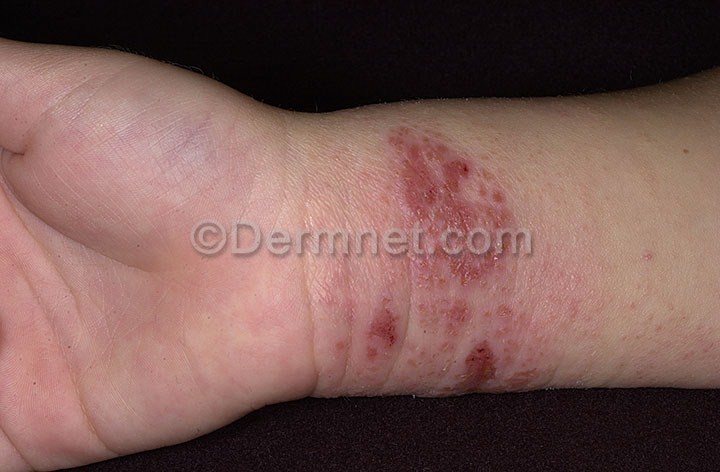
Disease: Atopic Dermatitis Photos